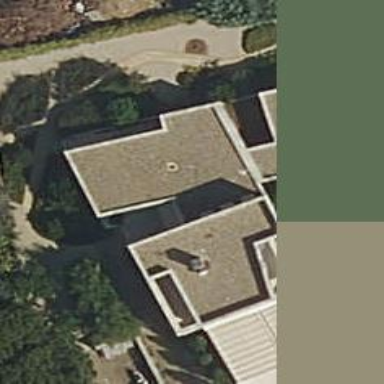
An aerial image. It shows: Part of building.